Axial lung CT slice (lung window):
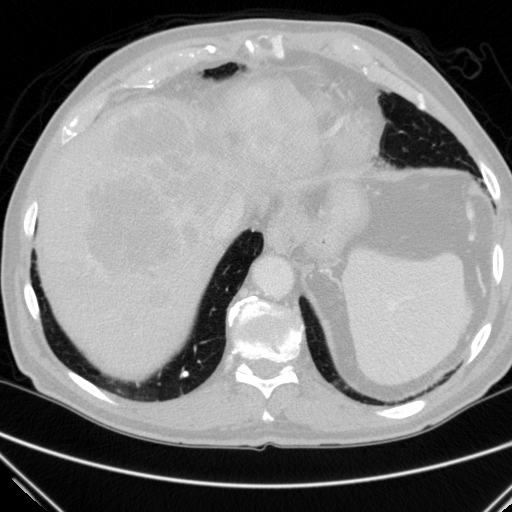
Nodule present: yes
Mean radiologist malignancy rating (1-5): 1.667